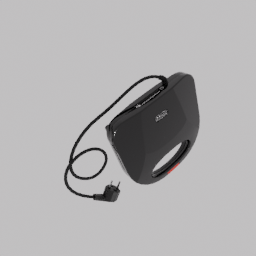
Label: appliances